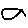
Label: fish